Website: apple
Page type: payment
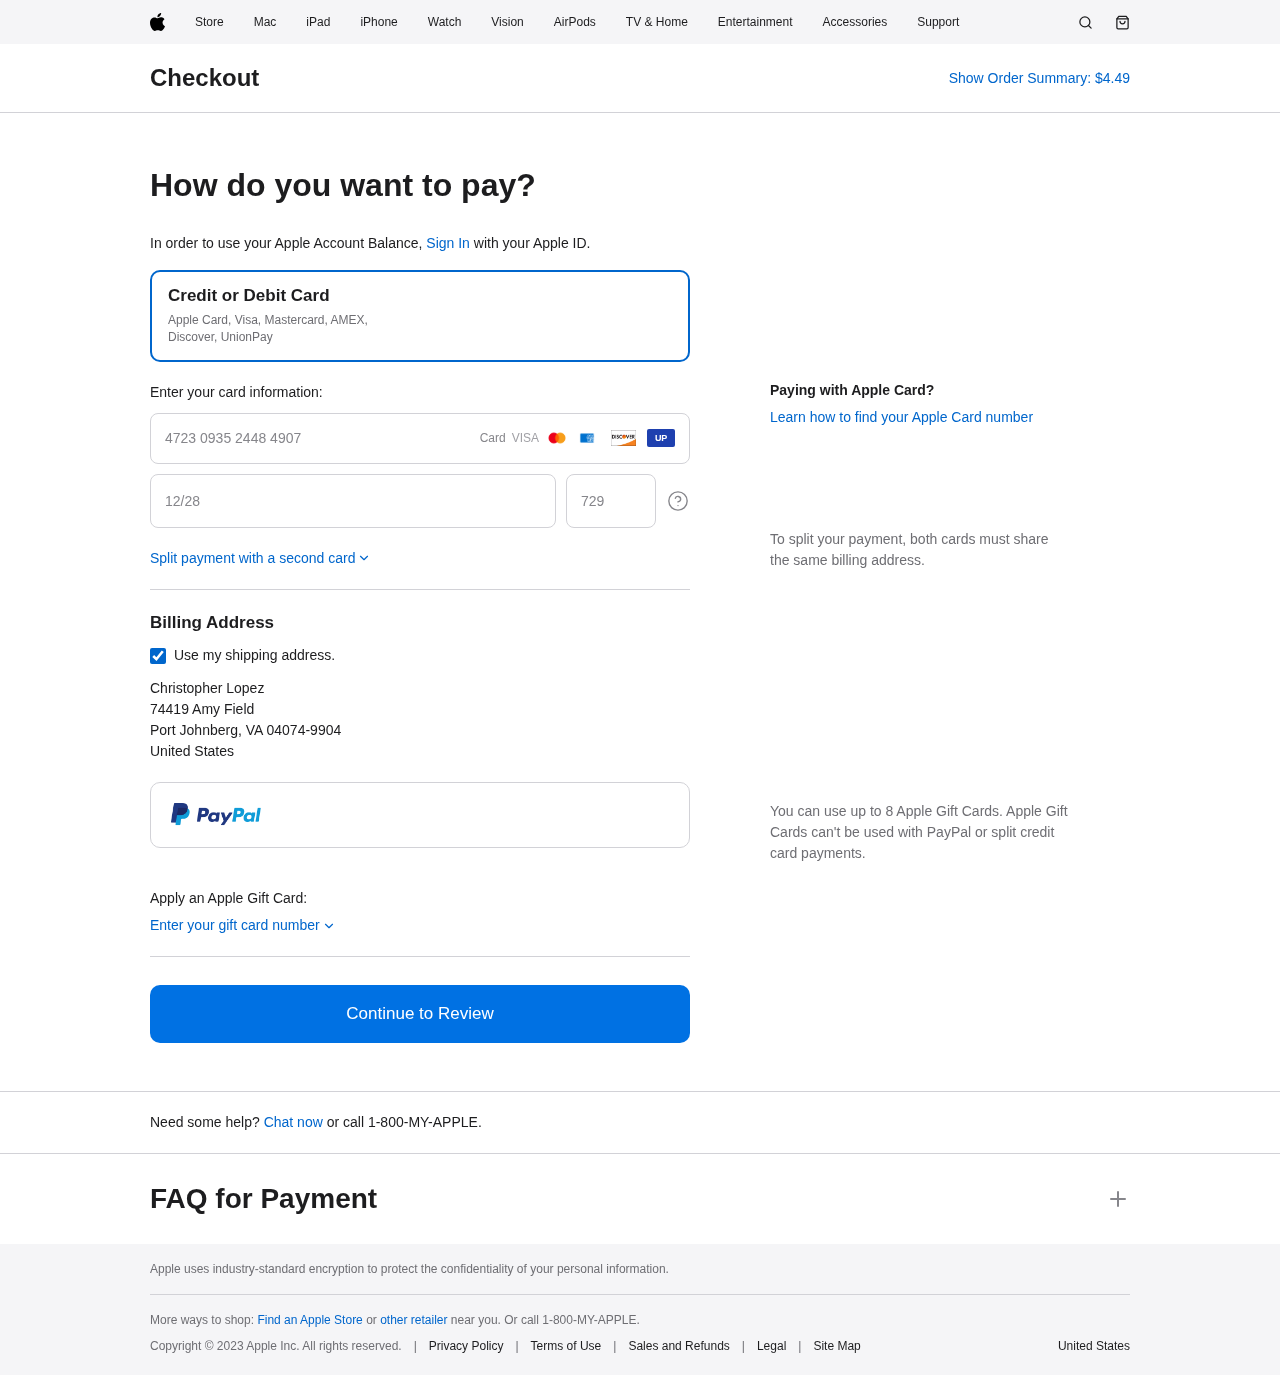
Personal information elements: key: PII_CARD_CVV
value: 729
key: PII_CARD_EXPIRY
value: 12/28
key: PII_CARD_NUMBER
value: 4723 0935 2448 4907
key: PII_COUNTRY
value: United States
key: PII_FULLNAME
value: Christopher Lopez
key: PII_STREET
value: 74419 Amy Field
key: PII_CITY_STATE_ZIP
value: Port Johnberg, VA 04074-9904
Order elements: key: ORDER_TOTAL
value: $4.49